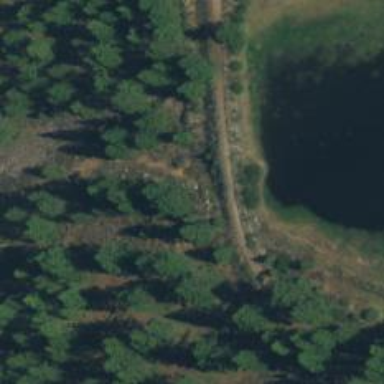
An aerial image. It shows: Culvert tunnel.